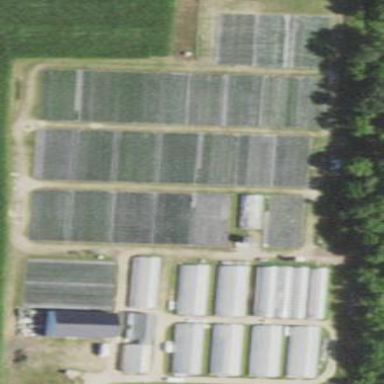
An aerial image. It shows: Area dedicated to greenhouse horticulture.